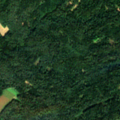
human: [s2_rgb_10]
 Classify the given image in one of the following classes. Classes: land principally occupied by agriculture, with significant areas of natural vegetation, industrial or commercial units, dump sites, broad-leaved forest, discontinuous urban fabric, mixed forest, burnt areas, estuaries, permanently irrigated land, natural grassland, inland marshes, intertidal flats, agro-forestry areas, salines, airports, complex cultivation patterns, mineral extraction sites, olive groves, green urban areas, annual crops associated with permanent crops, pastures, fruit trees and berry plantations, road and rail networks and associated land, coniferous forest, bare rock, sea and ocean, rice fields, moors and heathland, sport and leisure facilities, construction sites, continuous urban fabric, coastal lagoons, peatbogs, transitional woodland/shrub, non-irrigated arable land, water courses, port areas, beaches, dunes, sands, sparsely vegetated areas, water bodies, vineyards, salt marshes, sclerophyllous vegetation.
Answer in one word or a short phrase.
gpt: complex cultivation patterns, mixed forest